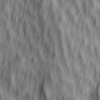
Label: not_dusty